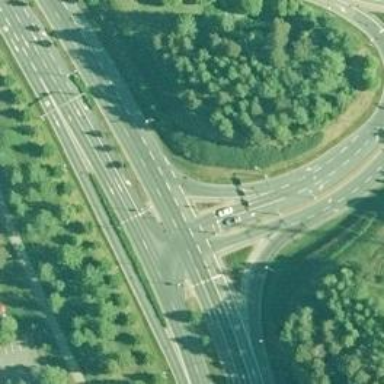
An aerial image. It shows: Secondary link road with asphalt surface.